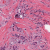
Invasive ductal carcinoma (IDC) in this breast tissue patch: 1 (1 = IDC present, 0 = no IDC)